九年级 · 组合数学
笼子里关着一只小松鼠 (如图), 笼子的主人决定把小松鼠放归大自然, 将笼子所有的门都打开, 松鼠要先经过第一道门 $(A, B$, 或 $C)$, 再经过第二道门 ( $D$ 或 $E)$ 才能出去. 问松鼠走出笼子的路线（经过的两道门）有（）种不同的可能?

       (第 8 题)

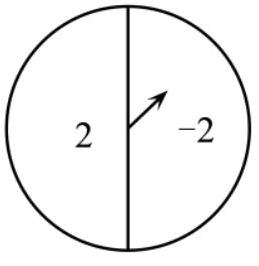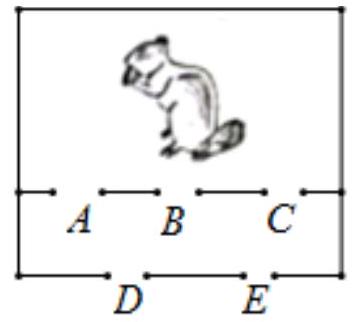
A. 12
       B. 6
       C. 5
       D. 2

答案: B
解析: 解决本题的关键是分析两道门各自的可能性情况, 然后再进行组合得到打开两道门的方法, 这类题要读懂题意, 从中找出组合的规律进行求解, 本题不同的是首先分析每道门的情况数, 然后整体进行组合即可得解.

【详解】解: 因为第一道门有 $A 、 B 、 C$ 三个出口, 所以出第一道门有三种选择; 又因第二道门有两个出口, 故出第二道门有 $D 、 E$ 两种选择, 因此小松鼠走出笼子的路线有 6 种选择,
分别为 $A D 、 A E 、 B D 、 B E 、 C D 、 C E$.

故选: B.

【点睛】本题考查了概率、所有可能性统计，通过列举法可以举出所有可能性的路径.